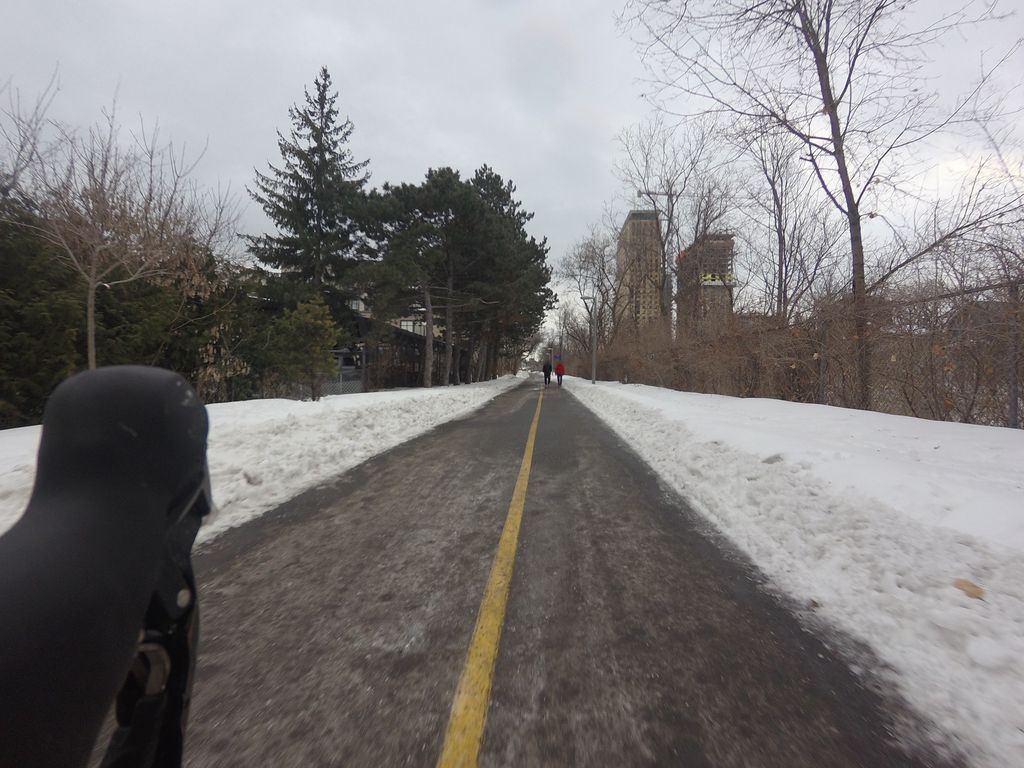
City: ottawa-gatineau